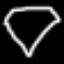
Label: diamond